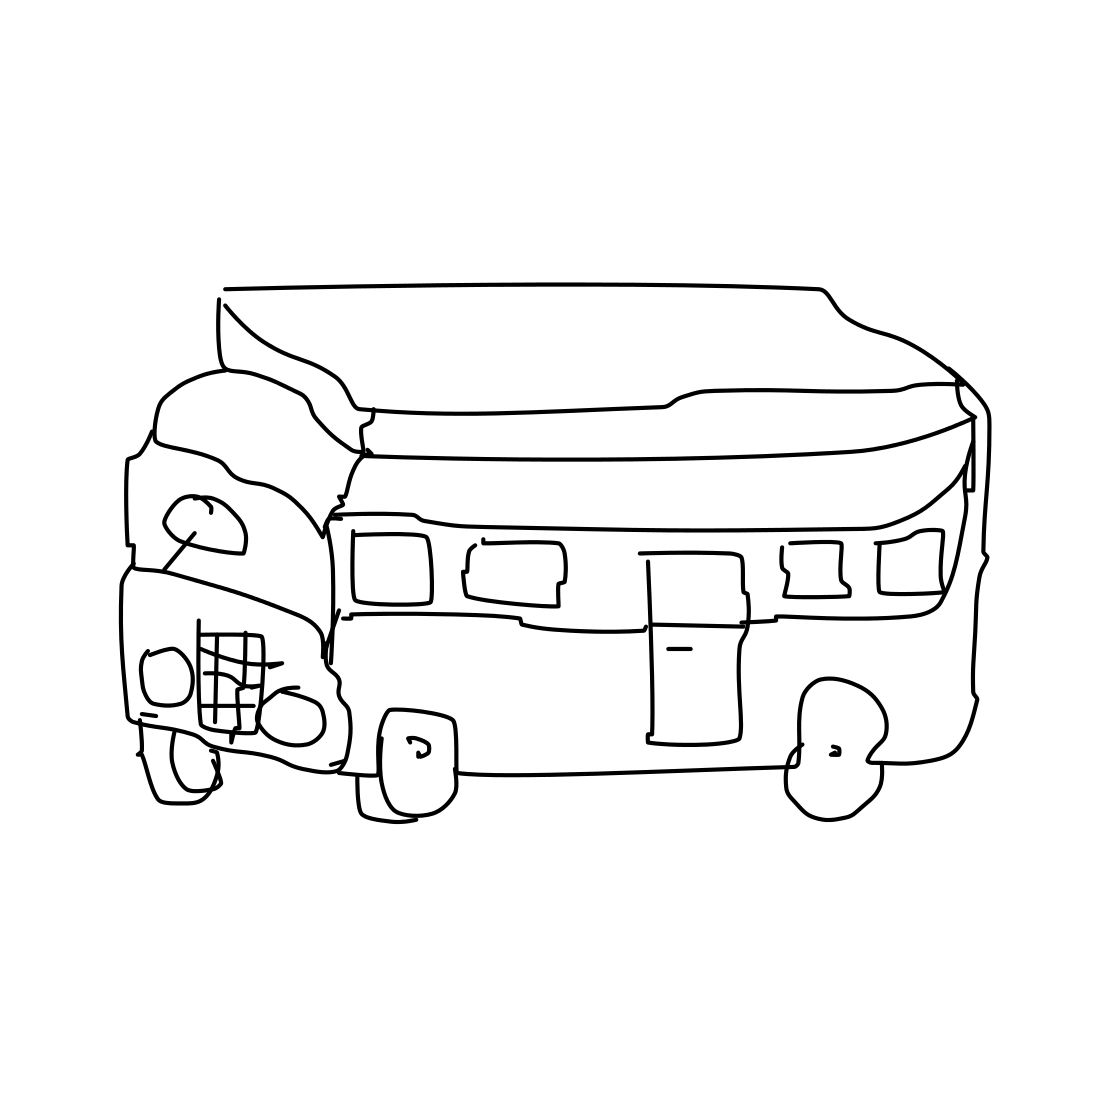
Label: bus